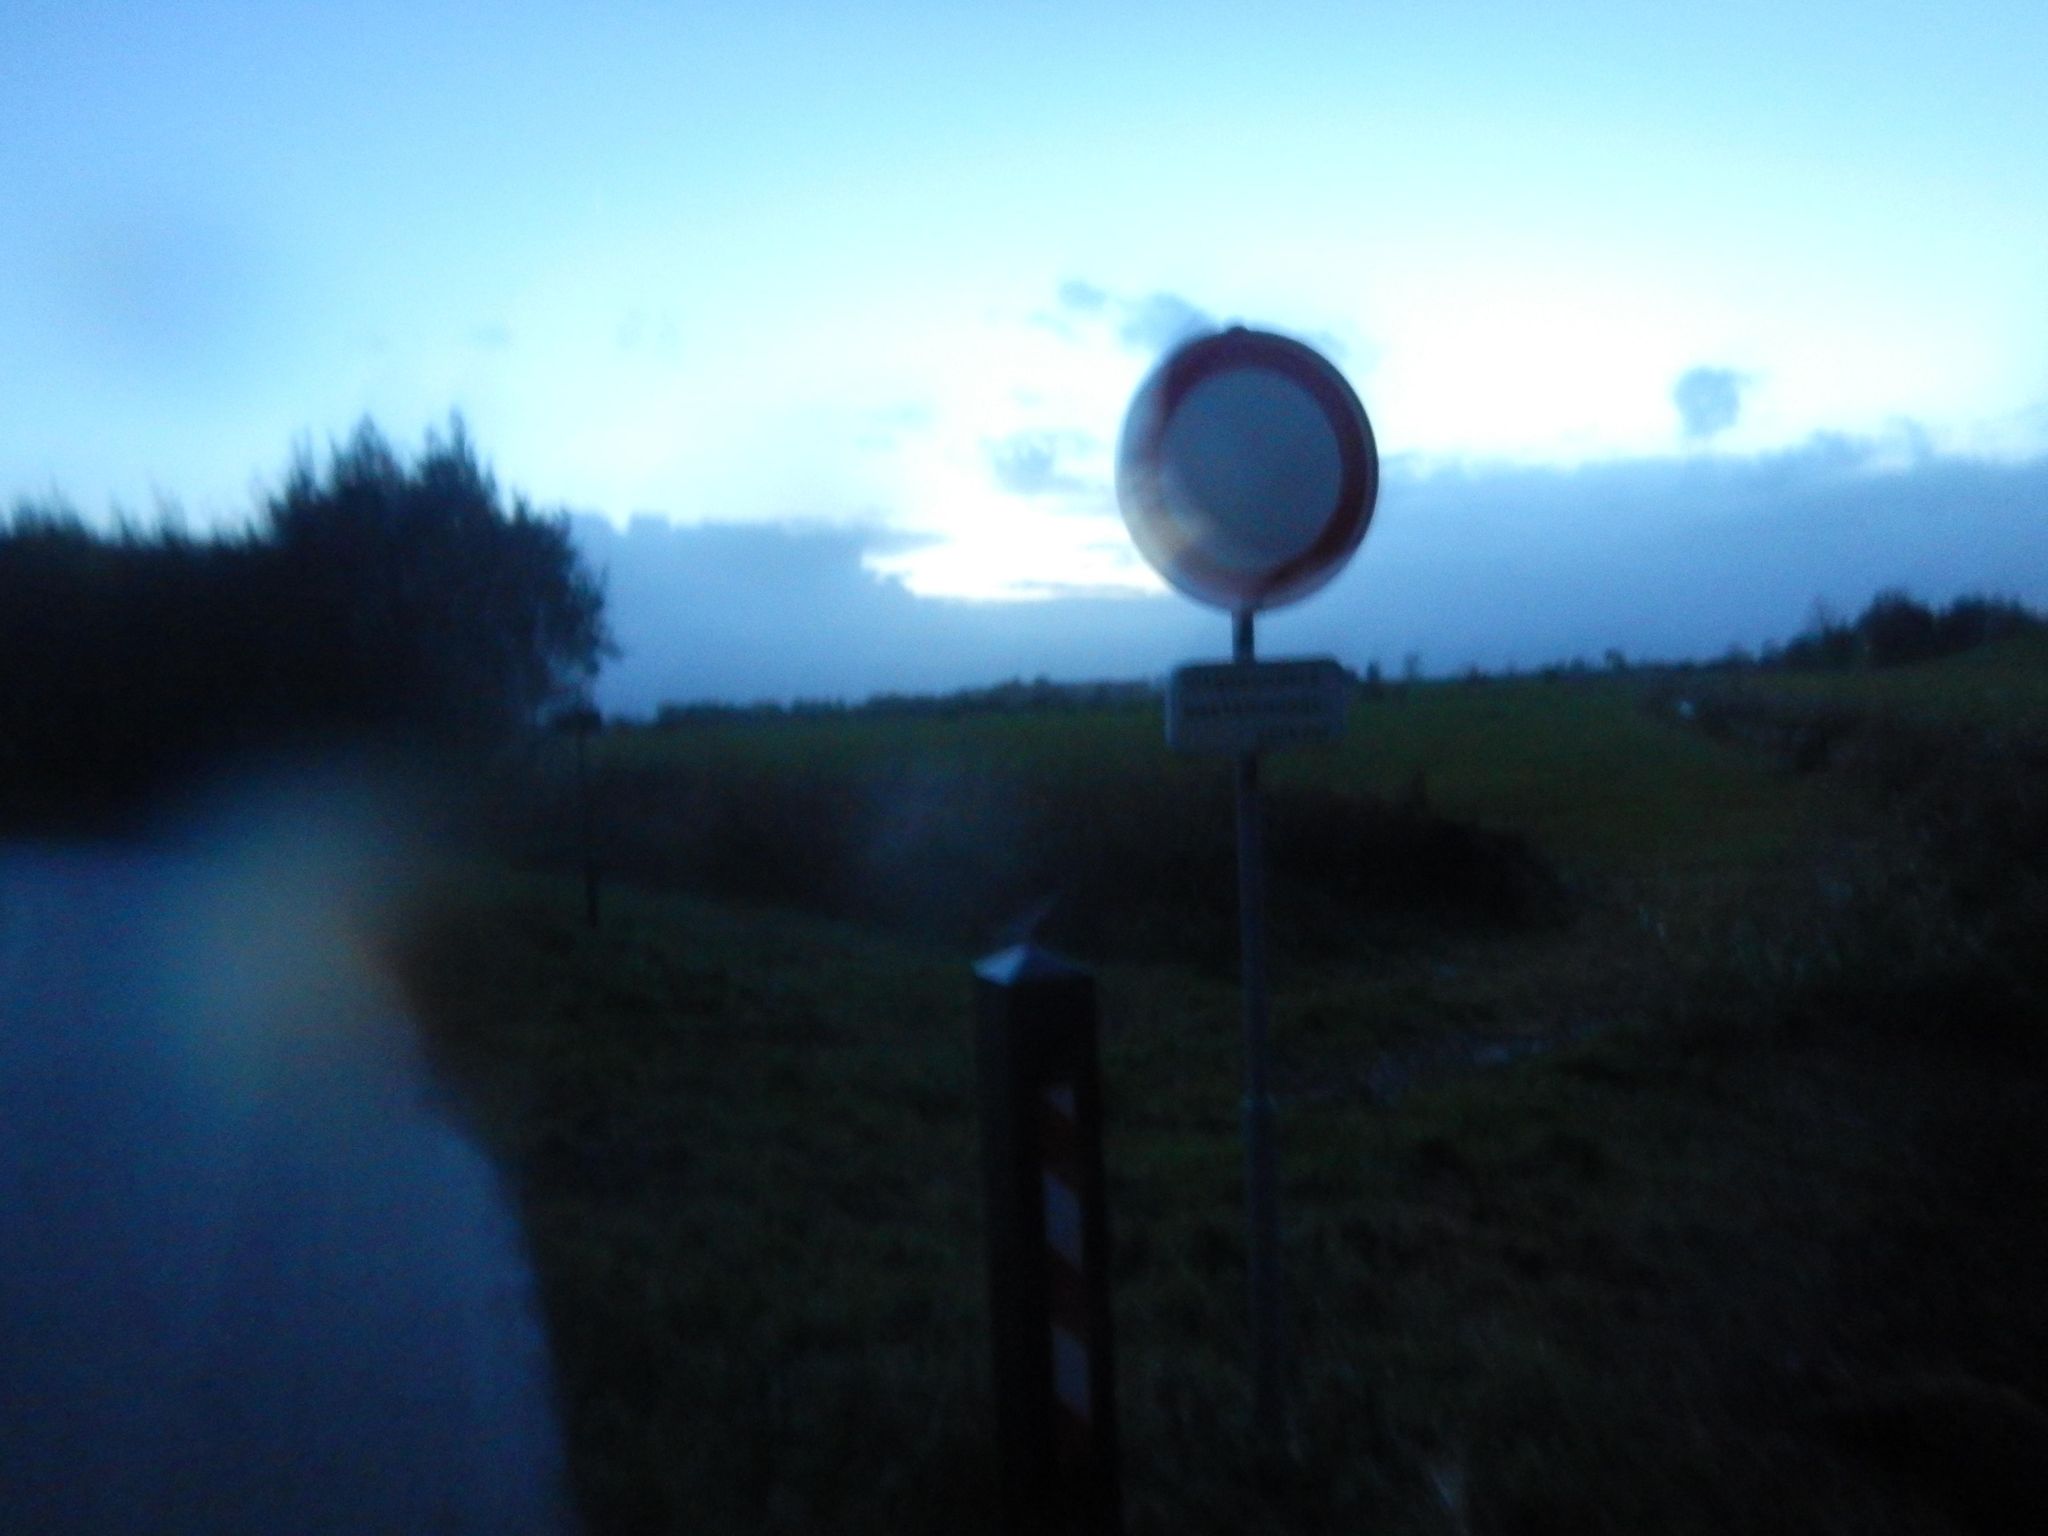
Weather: snowy
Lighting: dusk/dawn
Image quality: slightly poor
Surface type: driving surface
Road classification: track, unclassified, path
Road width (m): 1.0
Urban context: suburban or peri-urban
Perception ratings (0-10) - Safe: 2.8, Lively: 5.33, Beautiful: 5.48, Boring: 9.46, Depressing: 8.08, Wealthy: 4.9